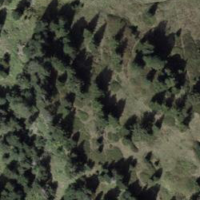
EUNIS habitat code: 26
Species observed at this site:
Hedysarum hedysaroides